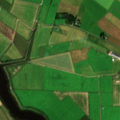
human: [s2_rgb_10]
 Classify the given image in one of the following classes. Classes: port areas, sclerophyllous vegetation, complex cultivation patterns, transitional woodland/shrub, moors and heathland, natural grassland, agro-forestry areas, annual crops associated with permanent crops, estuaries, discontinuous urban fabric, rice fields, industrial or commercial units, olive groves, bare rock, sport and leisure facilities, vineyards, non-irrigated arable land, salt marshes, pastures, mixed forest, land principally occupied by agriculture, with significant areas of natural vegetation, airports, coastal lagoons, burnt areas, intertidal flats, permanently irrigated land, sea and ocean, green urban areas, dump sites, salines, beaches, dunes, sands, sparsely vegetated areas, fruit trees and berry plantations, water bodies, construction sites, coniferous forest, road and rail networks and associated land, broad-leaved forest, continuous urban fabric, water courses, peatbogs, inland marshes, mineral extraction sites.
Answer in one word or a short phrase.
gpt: discontinuous urban fabric, non-irrigated arable land, water courses